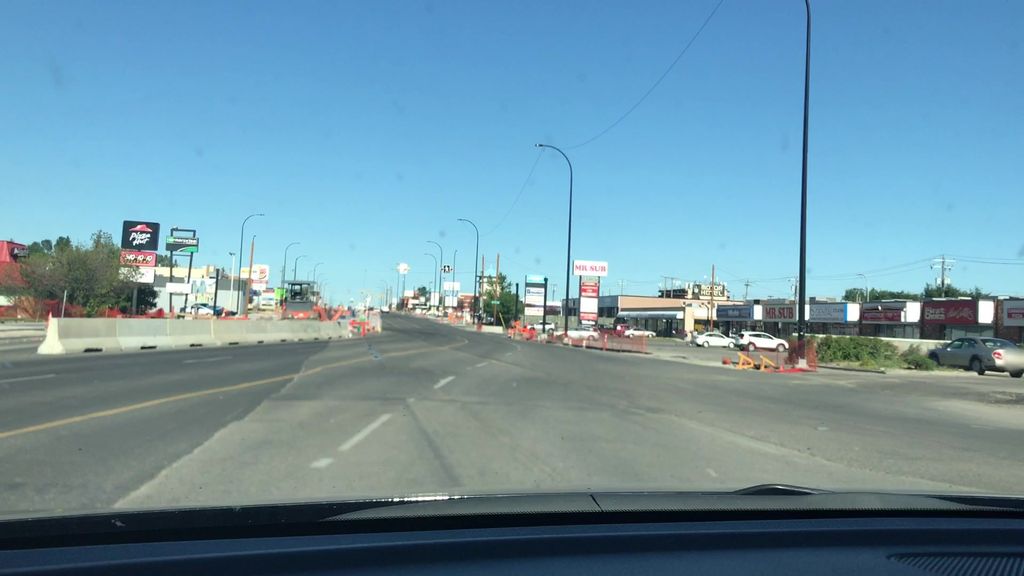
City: calgary